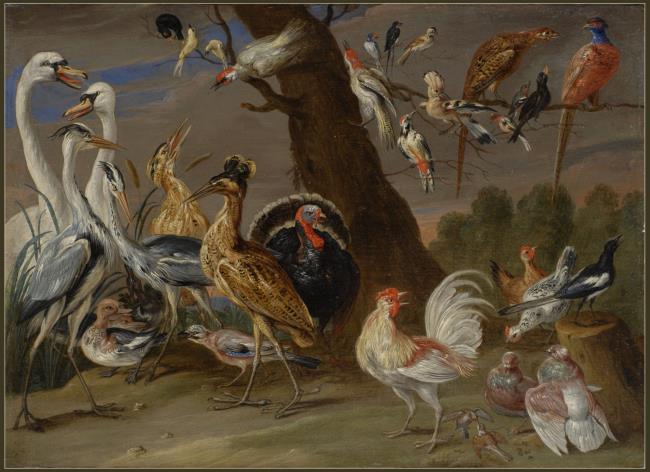
Title: Vogels in een landschap
Artist: Jan van Kessel (I) Bron: Fred G. Meijer
Earliest date: 1640
Latest date: 1679
Genre: painting
Keywords: animal painting (genre), bird piece, swan, duck, heron, turkey, great bittern, Eurasian jay, chicken, cock, dove / pigeon, magpie, hoopoe, pheasant, woodpecker, common chaffinch, black bird